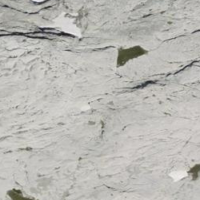
EUNIS habitat code: 48
Species observed at this site:
Doronicum grandiflorum